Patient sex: M
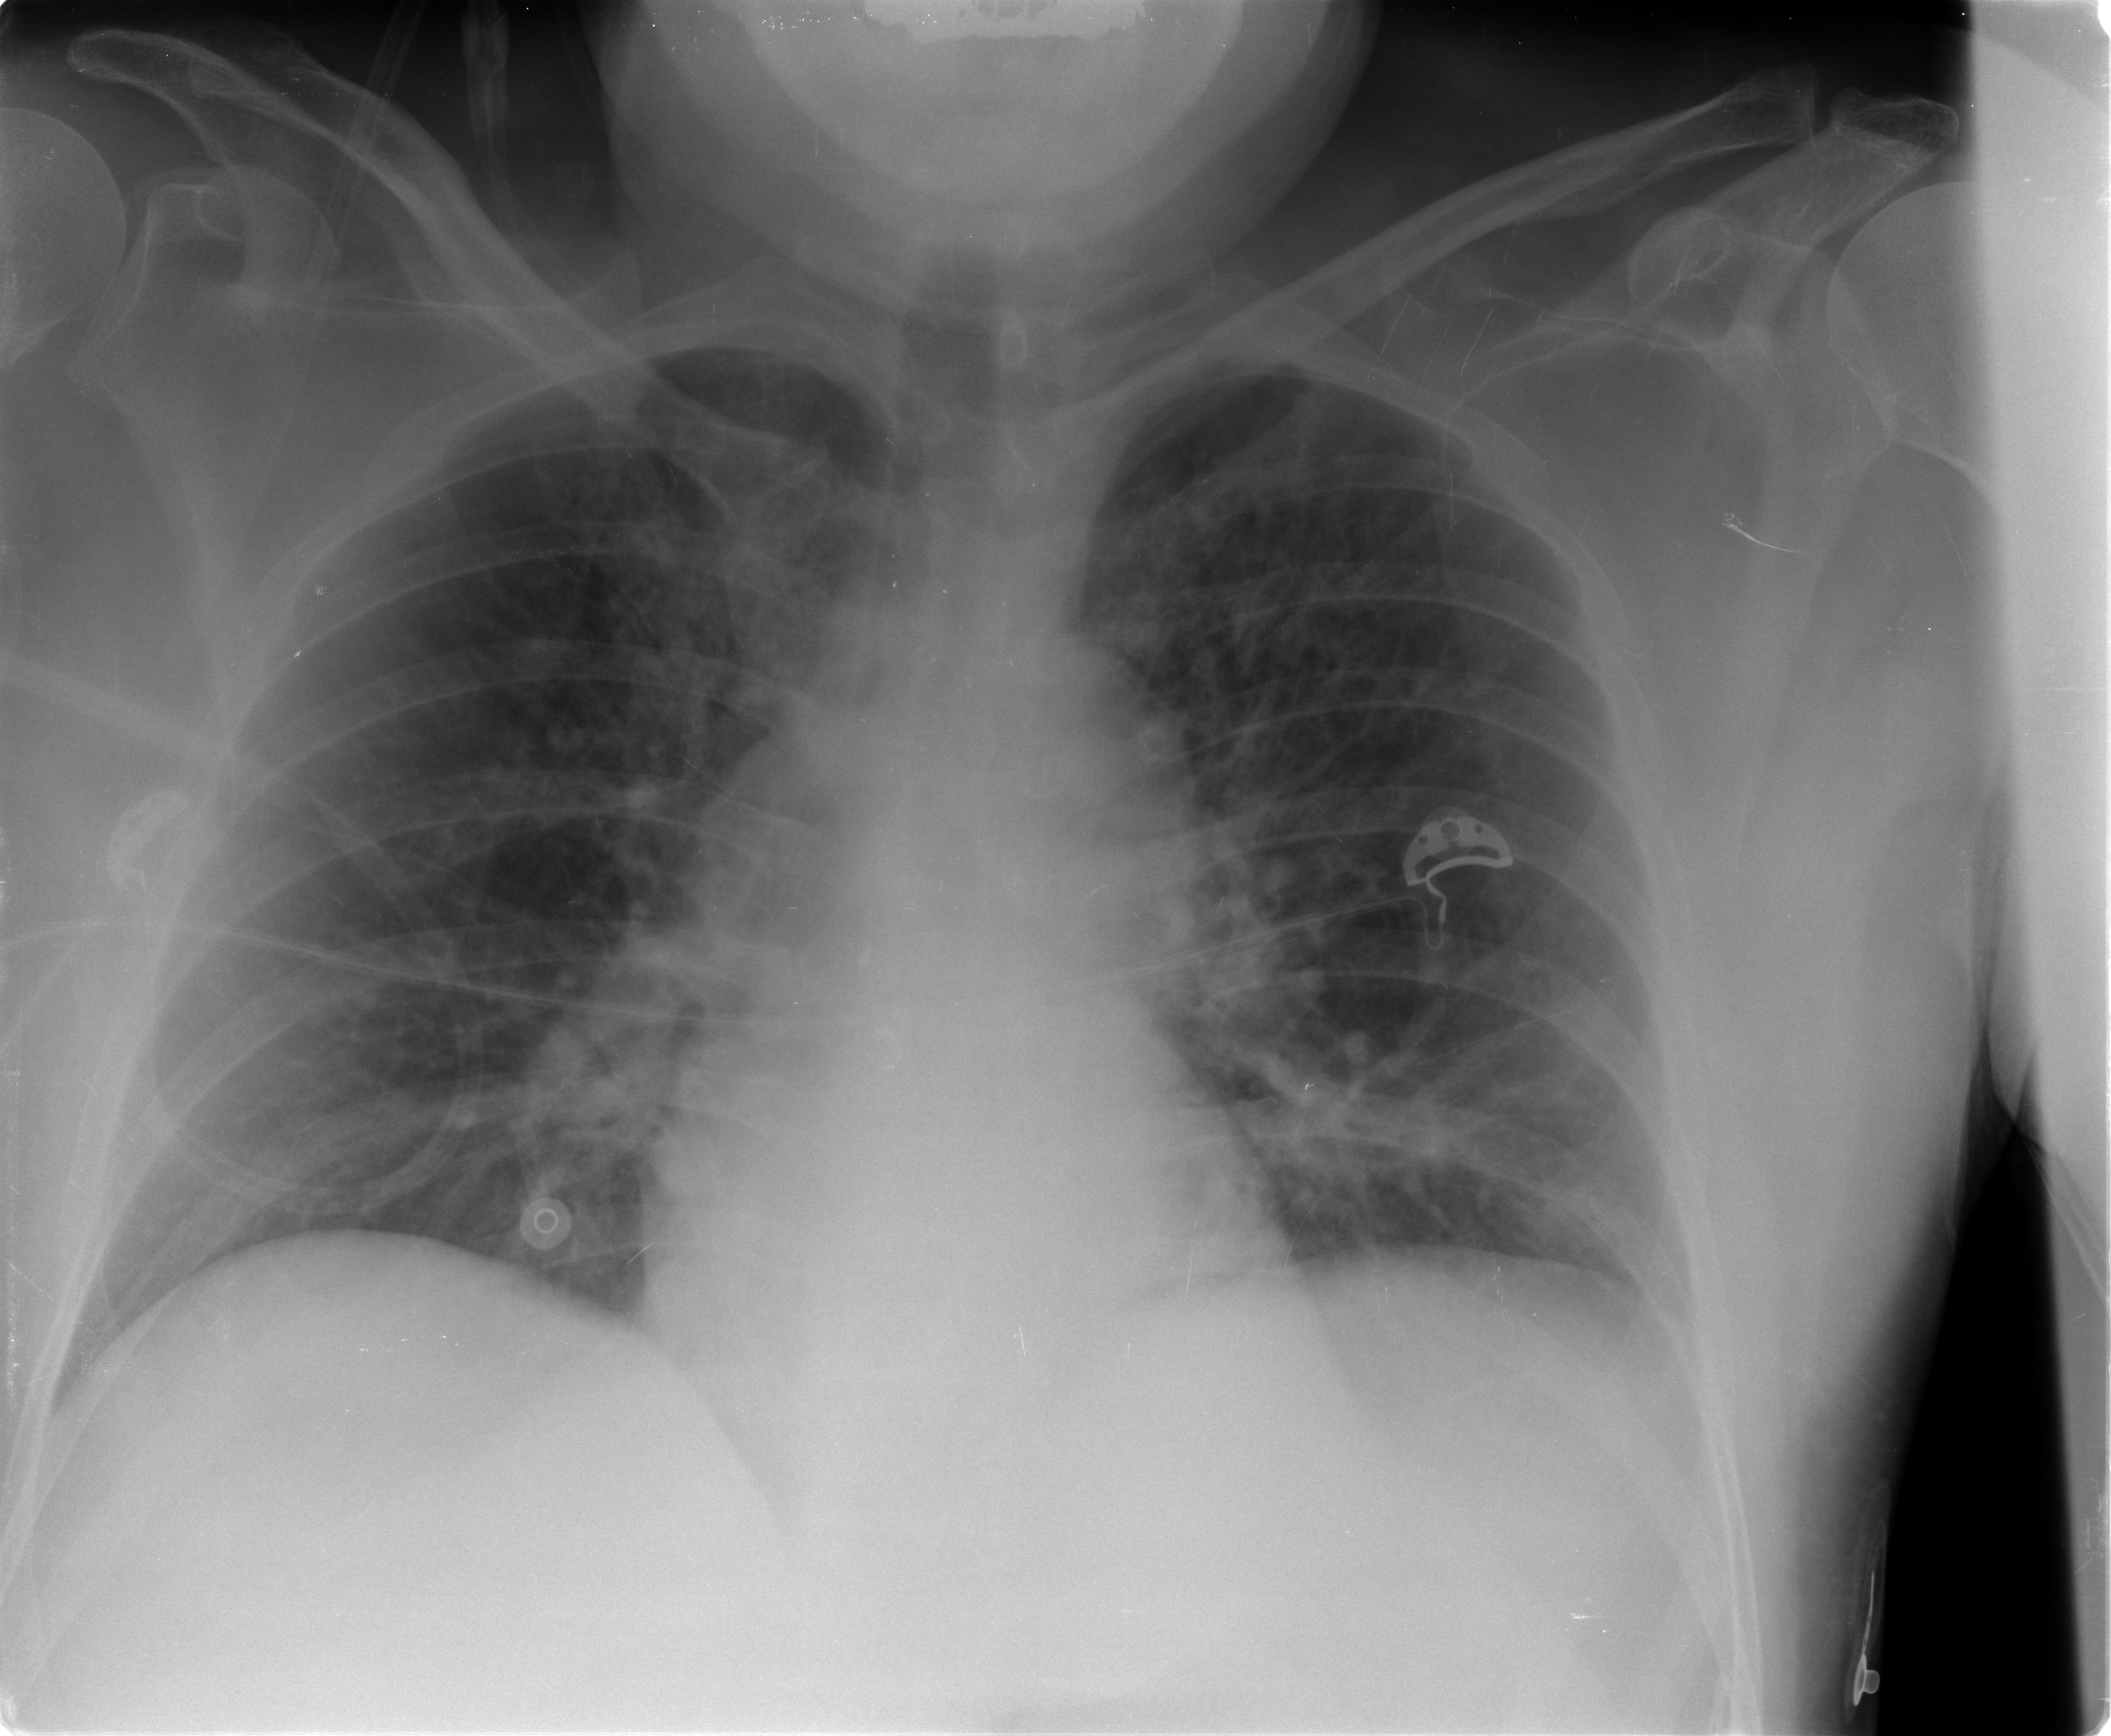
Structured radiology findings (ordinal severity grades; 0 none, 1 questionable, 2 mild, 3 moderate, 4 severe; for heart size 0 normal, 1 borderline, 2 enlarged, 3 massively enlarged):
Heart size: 0
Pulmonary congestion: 2
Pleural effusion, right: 0
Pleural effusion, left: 0
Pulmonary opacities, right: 0
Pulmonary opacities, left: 0
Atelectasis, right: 0
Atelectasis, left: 1